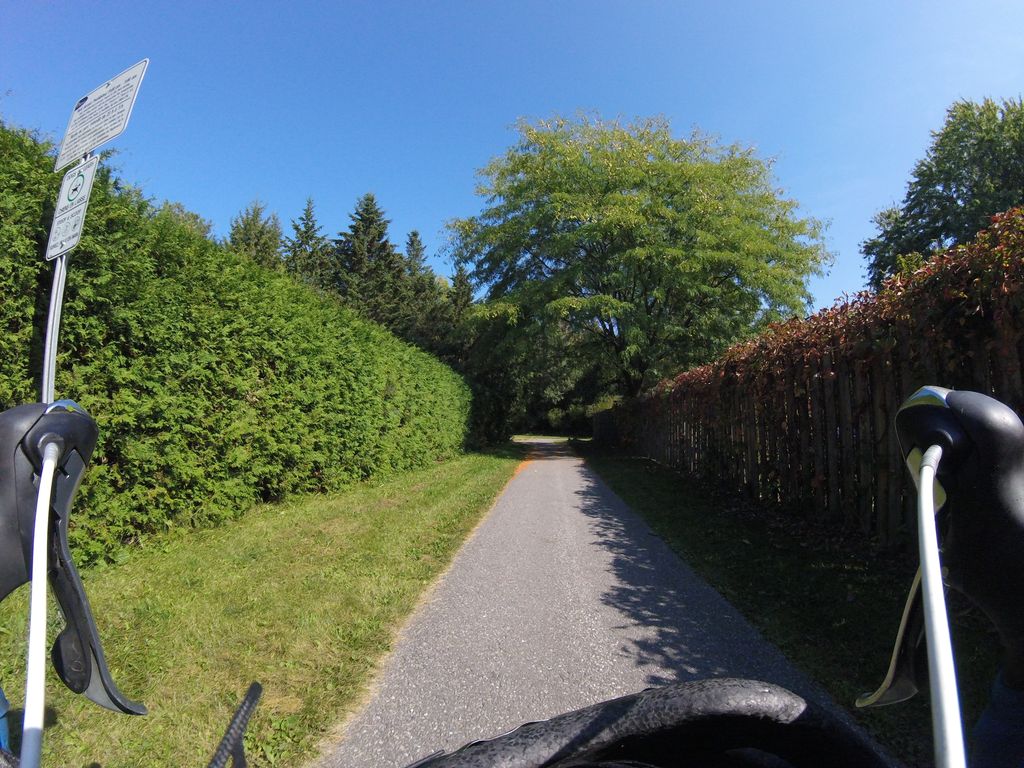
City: ottawa-gatineau